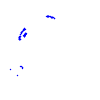
Particle: kaon